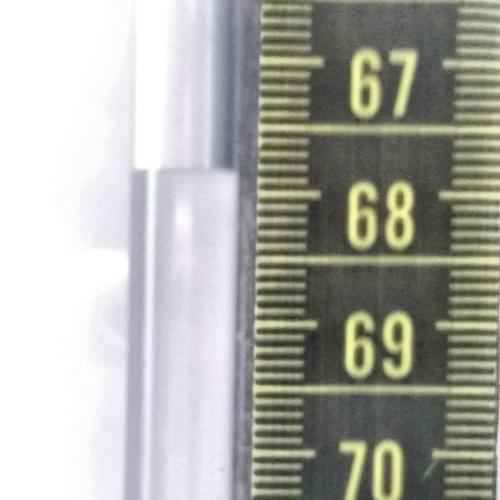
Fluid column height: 67.8 cm